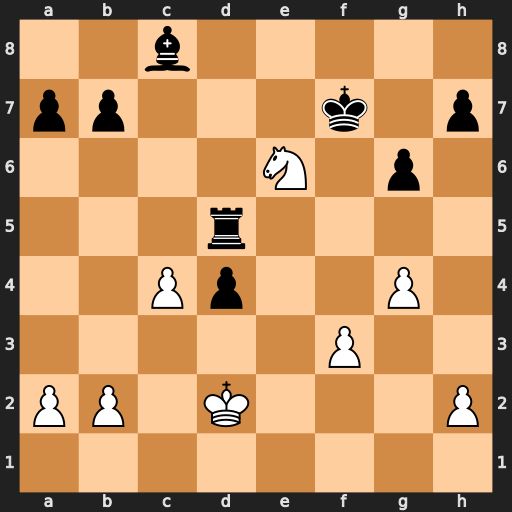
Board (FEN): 2b5/pp3k1p/4N1p1/3r4/2Pp2P1/5P2/PP1K3P/8
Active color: w
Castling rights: -
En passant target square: -
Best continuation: cxd5 Bxe6 dxe6+ Kxe6 f4